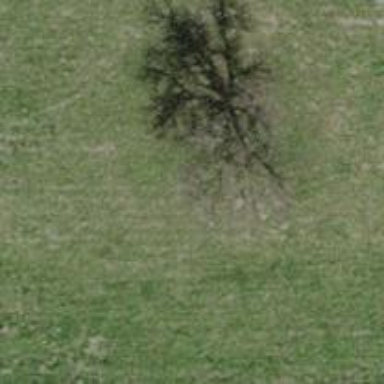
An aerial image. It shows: Beautiful tree in nature.